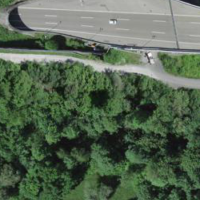
EUNIS habitat code: 57
Species observed at this site:
Berberis vulgaris
Hieracium sabaudum
Geranium sanguineum